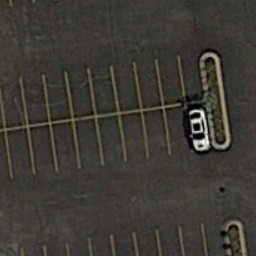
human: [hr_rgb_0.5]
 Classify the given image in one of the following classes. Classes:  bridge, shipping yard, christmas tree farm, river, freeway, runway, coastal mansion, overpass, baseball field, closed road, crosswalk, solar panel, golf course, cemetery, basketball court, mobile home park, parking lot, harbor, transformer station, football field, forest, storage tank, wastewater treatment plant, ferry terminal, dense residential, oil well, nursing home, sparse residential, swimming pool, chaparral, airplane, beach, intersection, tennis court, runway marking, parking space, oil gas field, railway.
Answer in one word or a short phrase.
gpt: parking space